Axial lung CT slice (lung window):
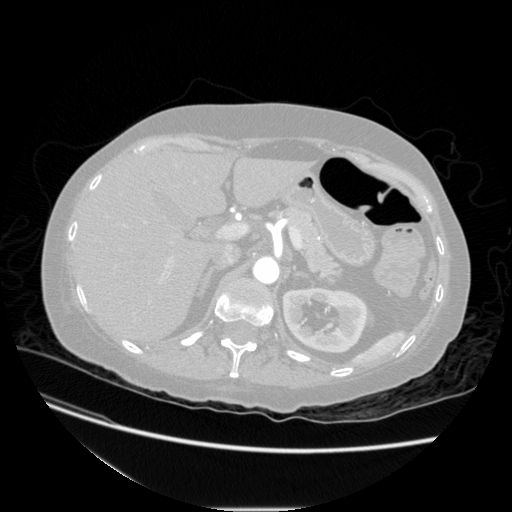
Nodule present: no